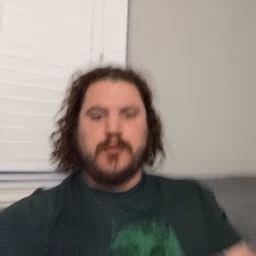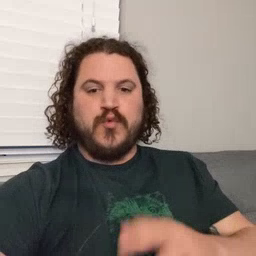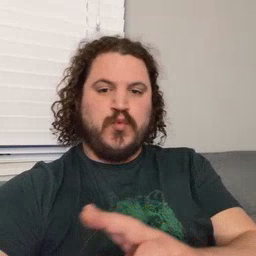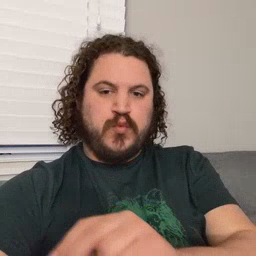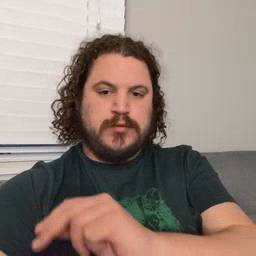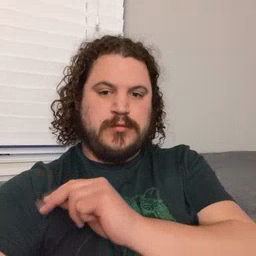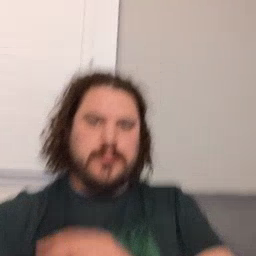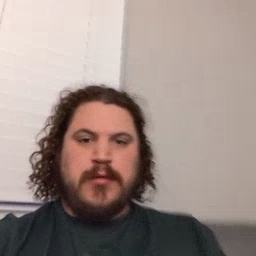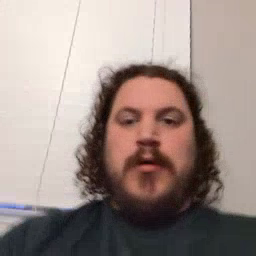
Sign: goose